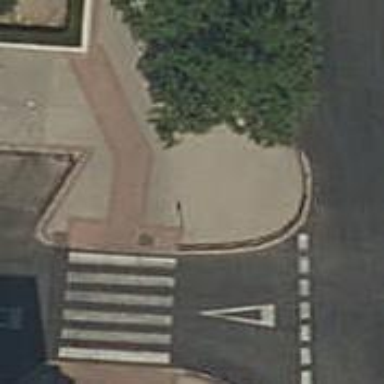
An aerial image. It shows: Kerb barrier.